Field crop: tomato
Growth stage: 2
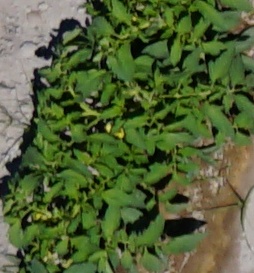
Species: tomato